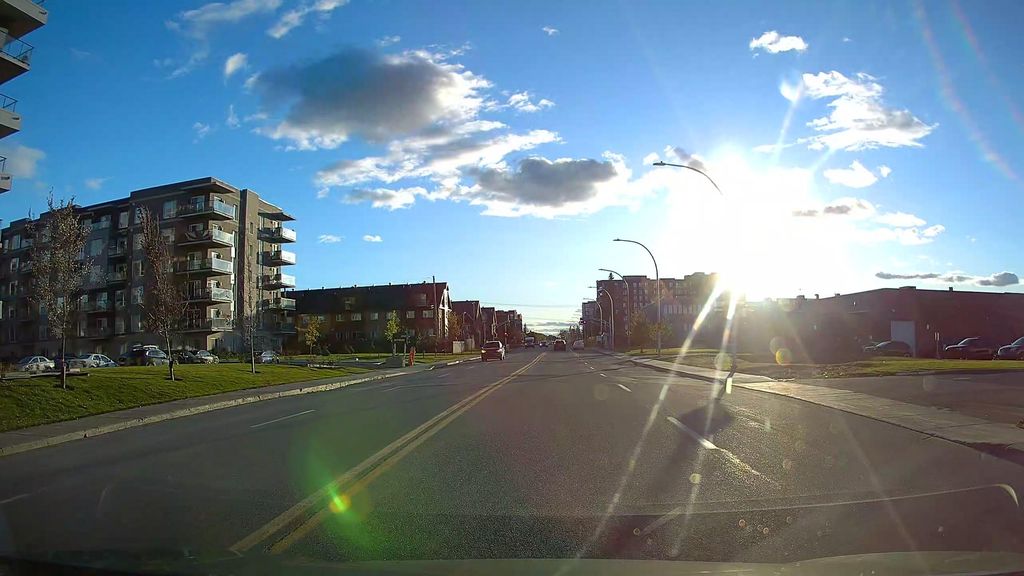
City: montreal